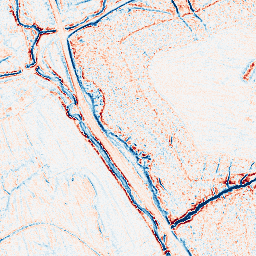
Category: edge_preserving
Decomposition family: anisotropic_diffusion
Decomposition parameters: iterations: 10
kappa: 30
gamma: 0.1
Upsampling method: bicubic
Upsampling parameters: scale: 8
Upsampling scale: 8